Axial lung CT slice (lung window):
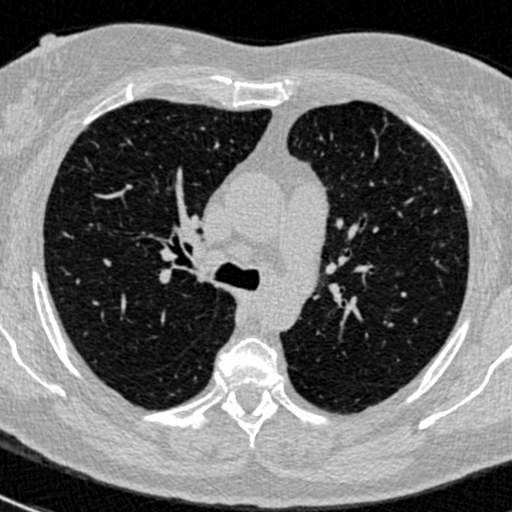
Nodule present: no